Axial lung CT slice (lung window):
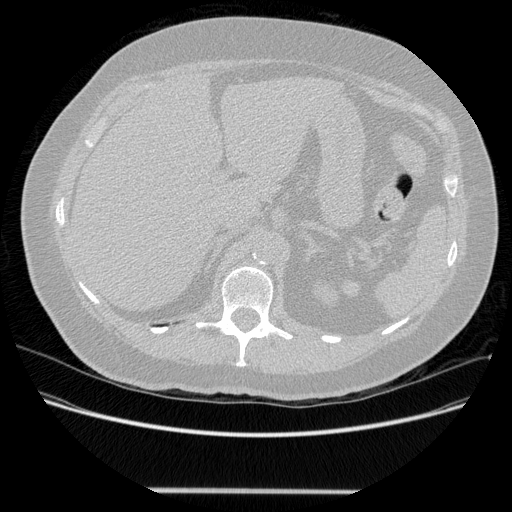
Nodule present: no